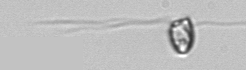
Label: flagellate_morphotype1